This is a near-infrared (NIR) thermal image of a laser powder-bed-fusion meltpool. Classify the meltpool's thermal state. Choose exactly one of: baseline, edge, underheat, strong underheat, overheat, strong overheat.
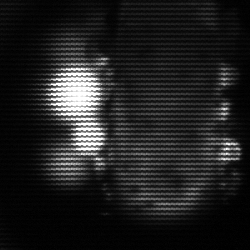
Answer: strong underheat